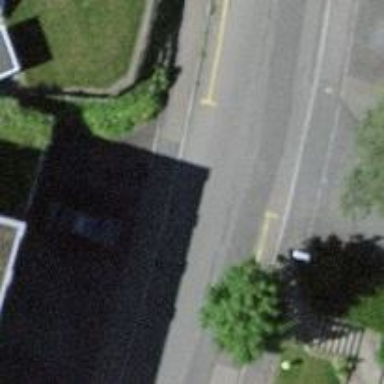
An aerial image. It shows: Kerb barrier.